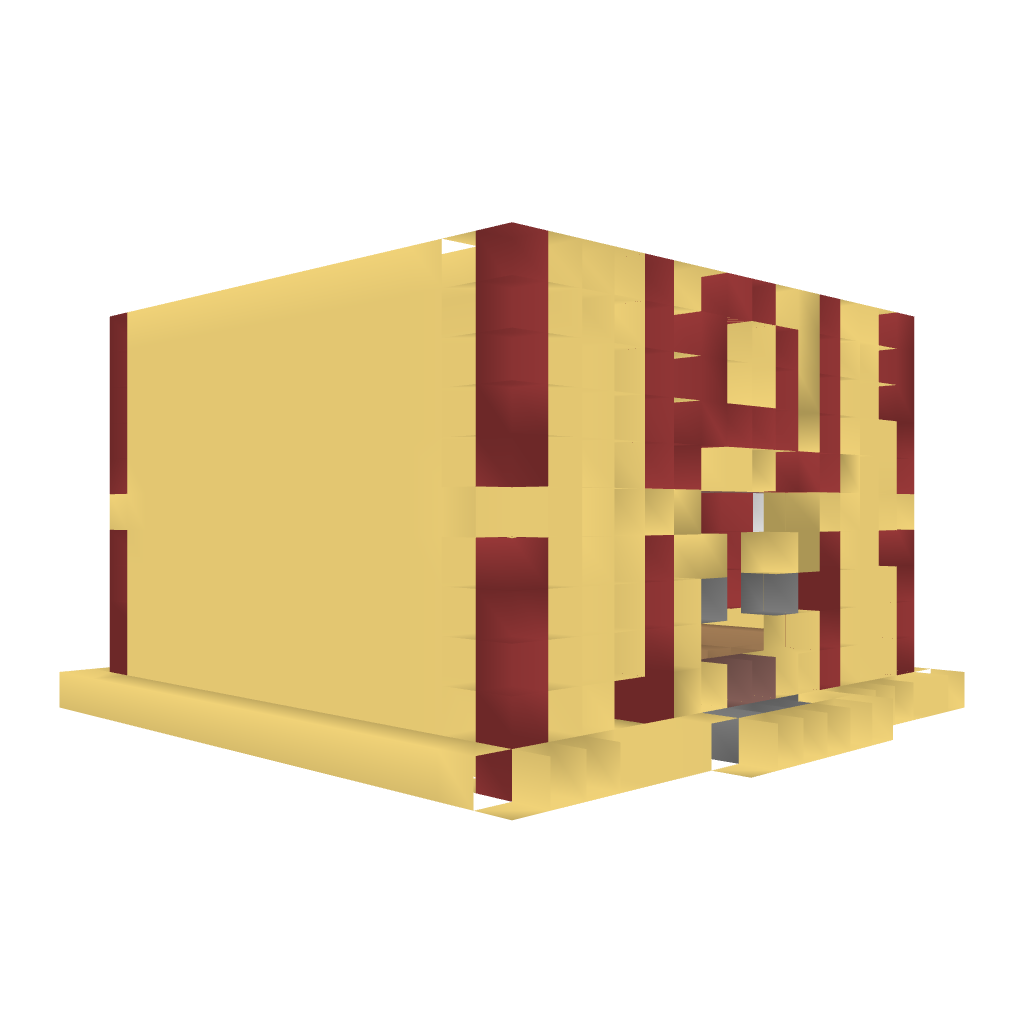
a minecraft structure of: Mob Trap bad low quality